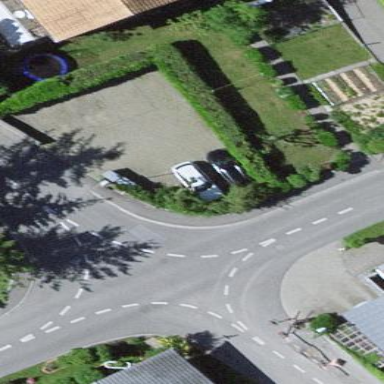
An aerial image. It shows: Parking area with paving stones.